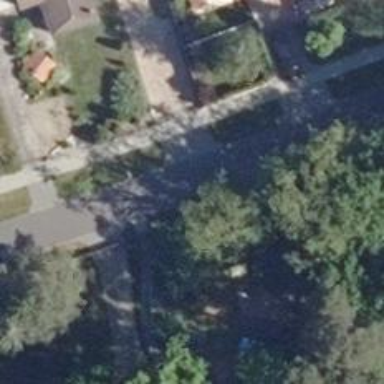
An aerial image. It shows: Residential road with asphalt surface. There is sidewalk on the left side.